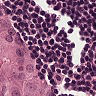
Metastatic tissue present: yes